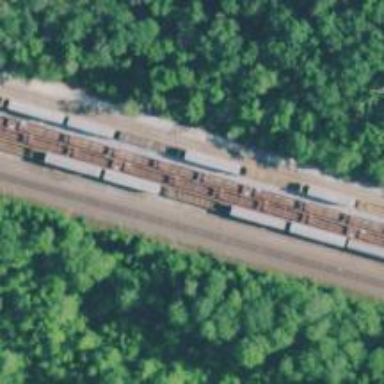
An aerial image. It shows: View of railway yard.